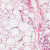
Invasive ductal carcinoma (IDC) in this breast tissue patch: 0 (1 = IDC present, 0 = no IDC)